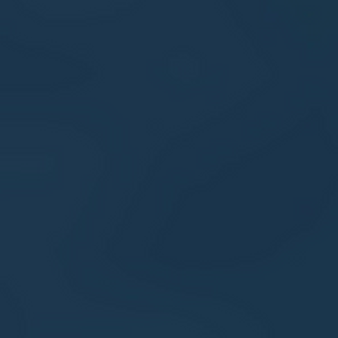
Label: other